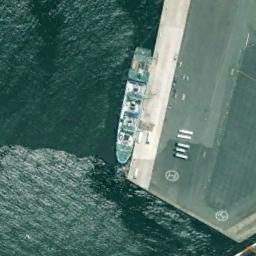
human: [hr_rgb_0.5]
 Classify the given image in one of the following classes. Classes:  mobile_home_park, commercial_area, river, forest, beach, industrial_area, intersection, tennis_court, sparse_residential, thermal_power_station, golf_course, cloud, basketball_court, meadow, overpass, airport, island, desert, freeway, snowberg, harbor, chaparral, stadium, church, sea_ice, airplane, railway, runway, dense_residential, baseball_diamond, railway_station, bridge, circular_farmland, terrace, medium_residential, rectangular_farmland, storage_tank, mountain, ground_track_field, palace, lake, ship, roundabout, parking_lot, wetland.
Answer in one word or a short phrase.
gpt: ship